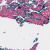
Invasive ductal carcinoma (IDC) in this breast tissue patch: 0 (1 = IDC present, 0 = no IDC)